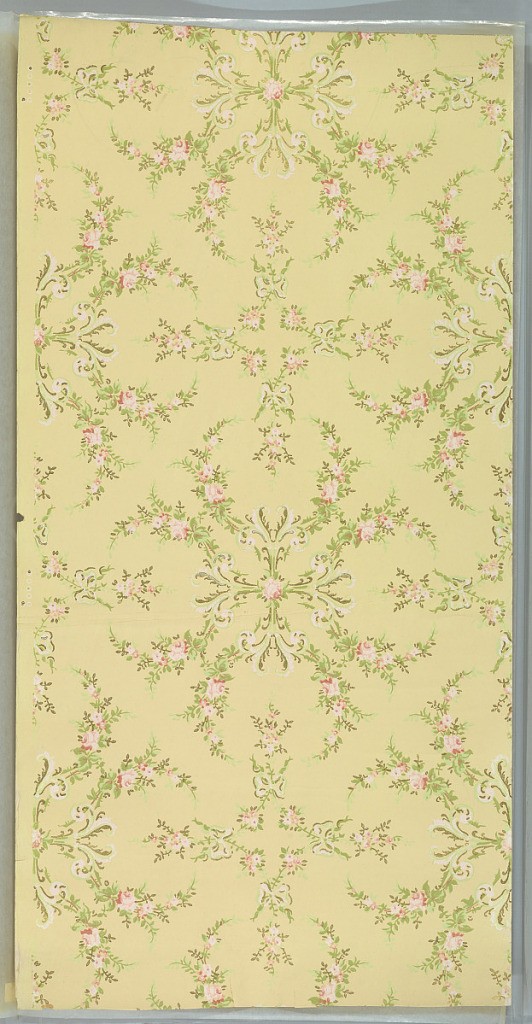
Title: Ceiling paper
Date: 1905–1915
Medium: Machine-printed paper, liquid mica
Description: Alternating floral medallions and floral vining with bows connected by rose vining. Light yellow ground. Printed in greens, pinks, white and gold mica. Taped tear across center.